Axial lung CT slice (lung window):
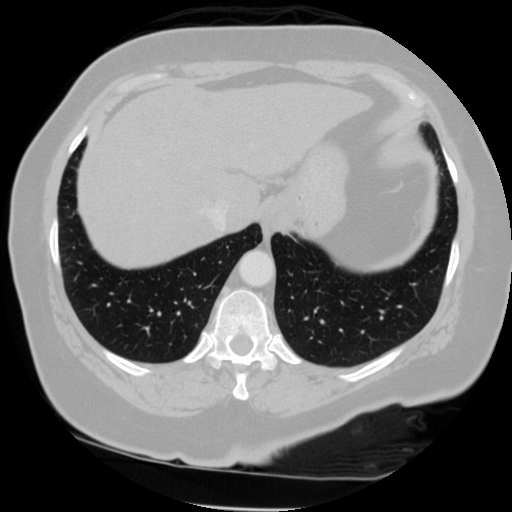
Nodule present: no